Field crop: maize
Growth stage: 2
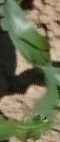
Species: maize